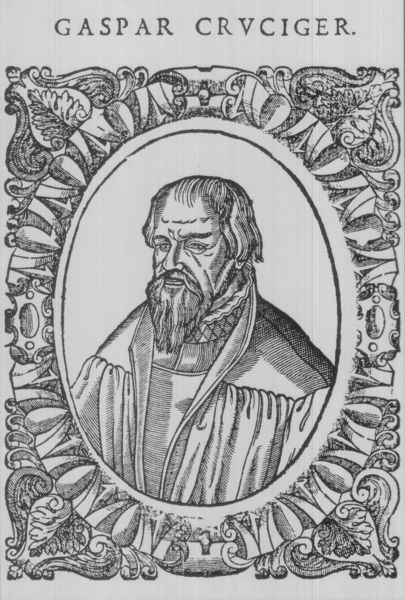
Titel: Bildnis des Caspar Cruciger
Institution: (Seriendruck)
Schlagwörter: blätter, dunkel, kopf, mann, umhang, weiß, ausschnitt, frisur, grau, haar, hell, mund, nase, profil, schwarz, stirn, zeichnung, blick, ornament, alt, bart, augen, falten, gesicht, kragen, mensch, rahmen, vollbart, bild, bildnis, herr, portrait, porträt, spiegel, haare, mantel, oval, rund, lächeln, wangen, grafik, graphik, rand, falte, floral, medaillon, druck, schraffur, radierung, stich, schwarzweiß, proträt, krause, bildniss, gelehrter, kupferstich, latein, lateinisch, medaillion, caspar, gaspar, caspar cruciger, krüger